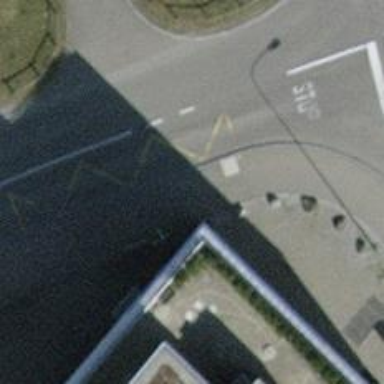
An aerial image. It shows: Bus stop with platform for public transport.